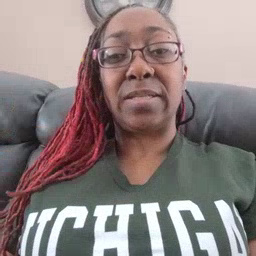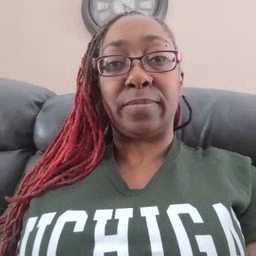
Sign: tooth